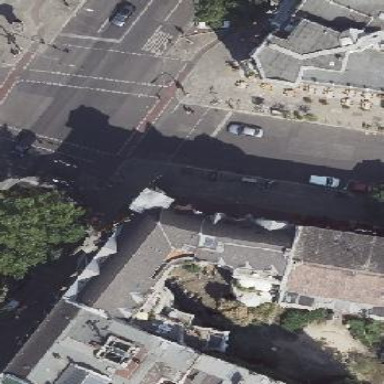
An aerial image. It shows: Apartments building with round gabled roof.